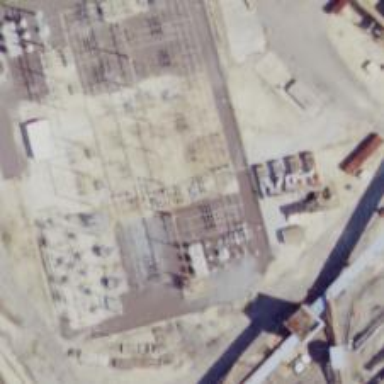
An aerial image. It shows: Switch used for power control.